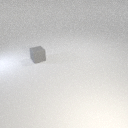
small gray rubber cube